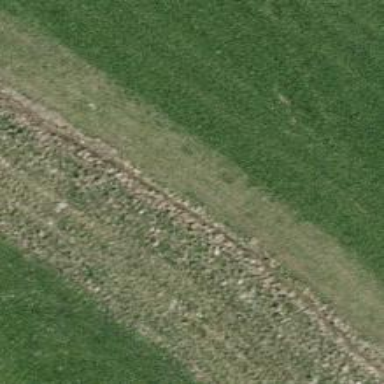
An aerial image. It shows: Track road with grass surface.